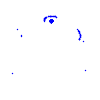
Particle: electron